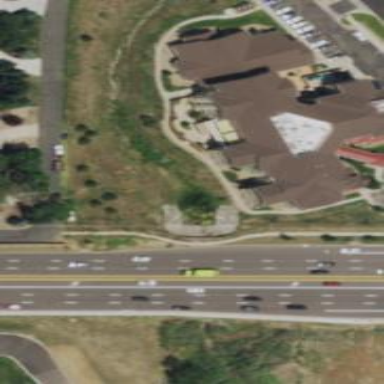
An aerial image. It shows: Nursing home building.